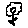
Label: flower